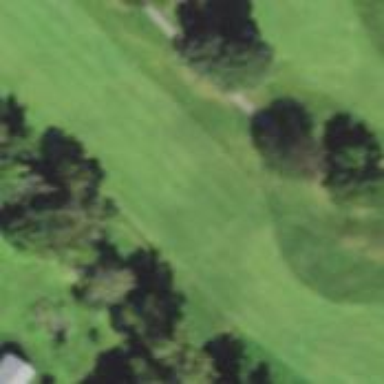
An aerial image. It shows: Grassy area designated as golf fairway.